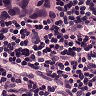
Metastatic tissue present: yes